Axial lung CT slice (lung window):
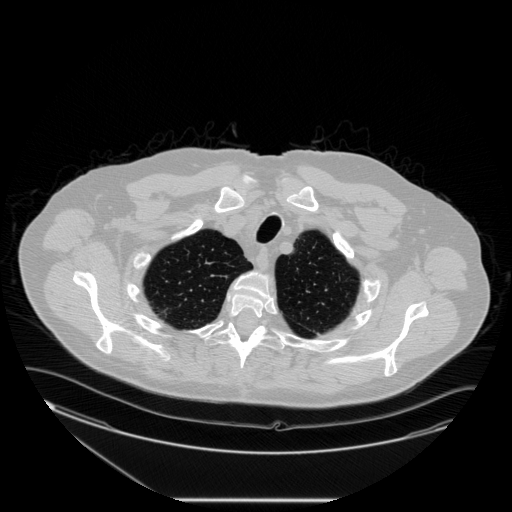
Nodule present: no